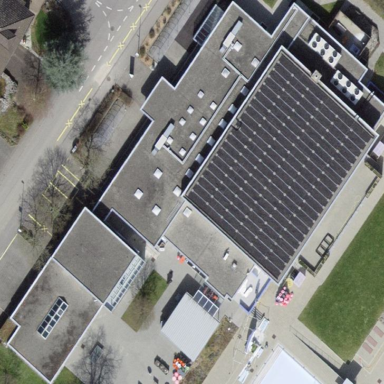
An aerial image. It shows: Sports centre building.